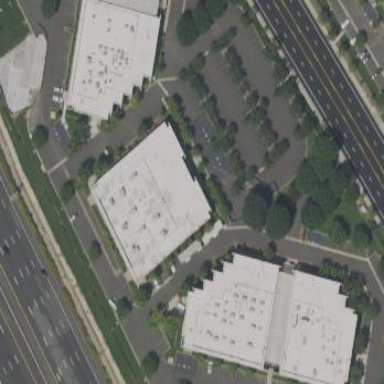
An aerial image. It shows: Commercial building.